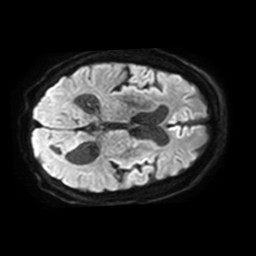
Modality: TRACE
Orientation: axial
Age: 66
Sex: male
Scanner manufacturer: philips
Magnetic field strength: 3 T
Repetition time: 4.14 s
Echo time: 0.06119 s